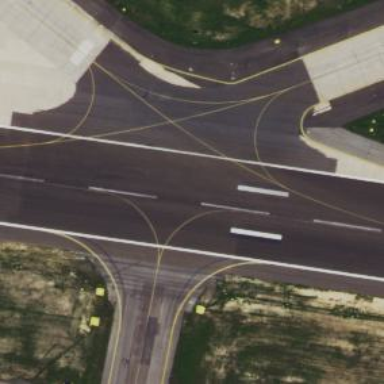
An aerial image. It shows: Image of taxiway at airport.